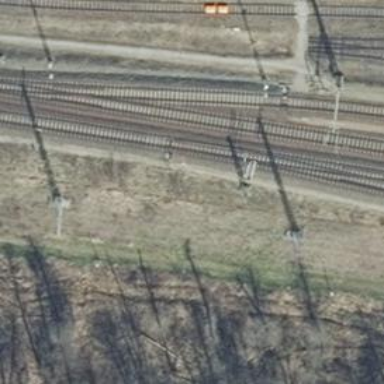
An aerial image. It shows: Railway track with contact lines for electrification.